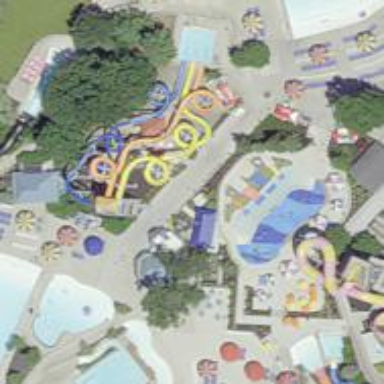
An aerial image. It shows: Water slide attraction.